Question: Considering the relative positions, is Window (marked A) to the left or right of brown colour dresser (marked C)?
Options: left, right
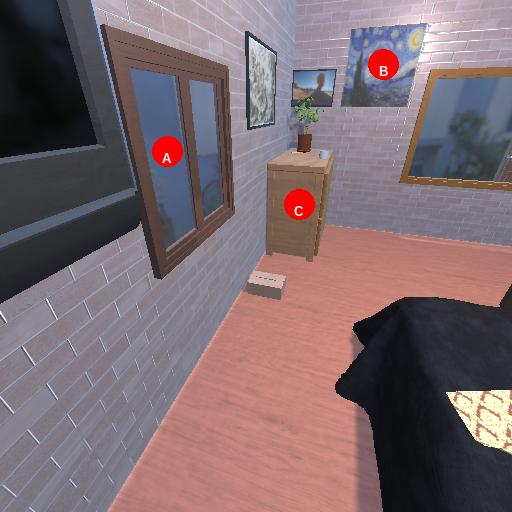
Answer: left